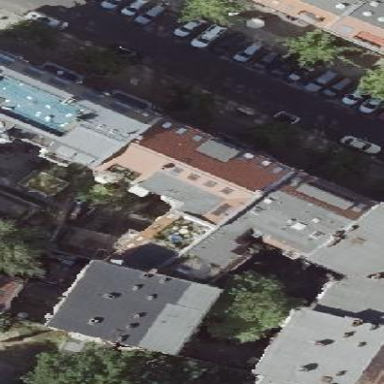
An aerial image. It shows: White apartment building with red gambrel roof made of roof tiles.